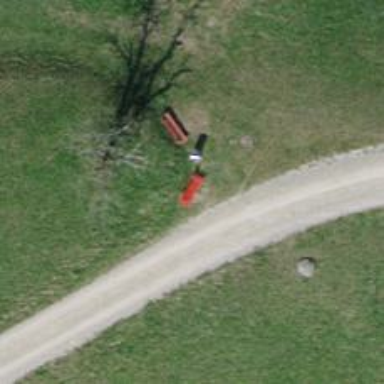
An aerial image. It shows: Red bench.